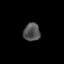
Tissue: lung
Cell type: Epithelial cells
Senescence score: 0.2307
Nuclear area (px): 292
Mean DAPI intensity: 82.161